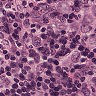
Metastatic tissue present: yes